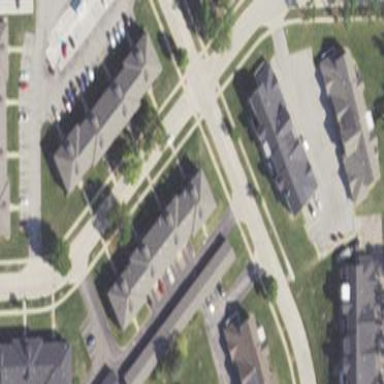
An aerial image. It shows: Group of garages.